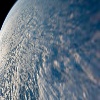
Label: cloud